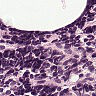
Metastatic tissue present: no